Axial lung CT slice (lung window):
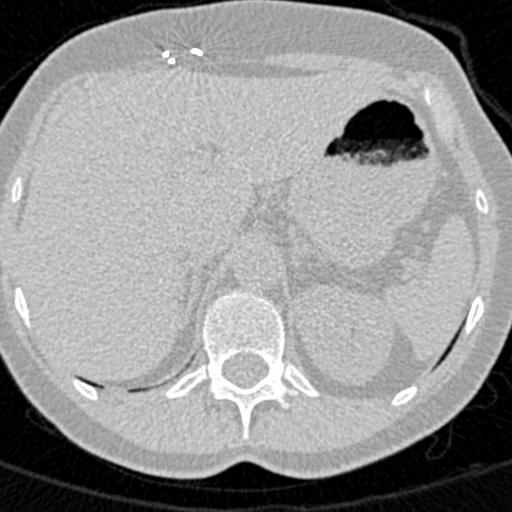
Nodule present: no